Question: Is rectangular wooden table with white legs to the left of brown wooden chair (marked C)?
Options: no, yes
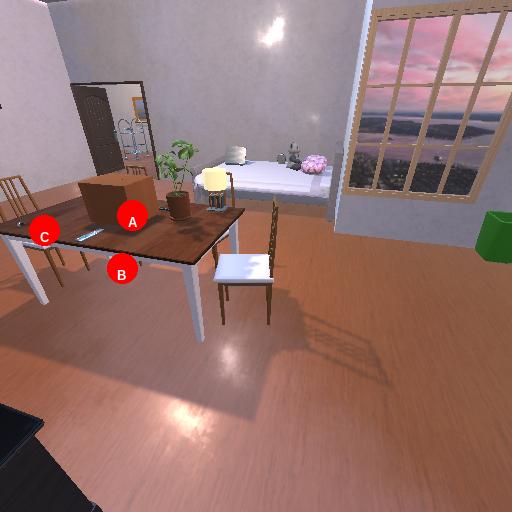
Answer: no